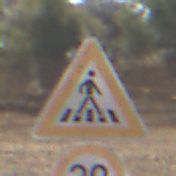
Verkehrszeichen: FussgaengerueberwegLinks
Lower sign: Geschwindigkeit30
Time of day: MorningAfternoon
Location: Outdoor (Nature)
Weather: PartlyCloudy
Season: NotSpecified
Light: Natural